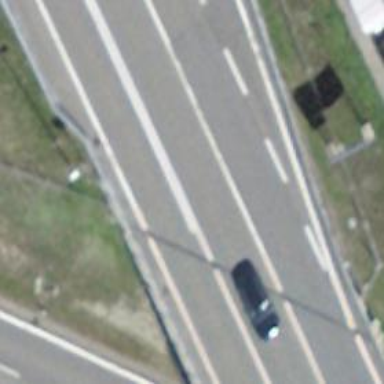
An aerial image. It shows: Asphalt motorway categorized as trunk road.